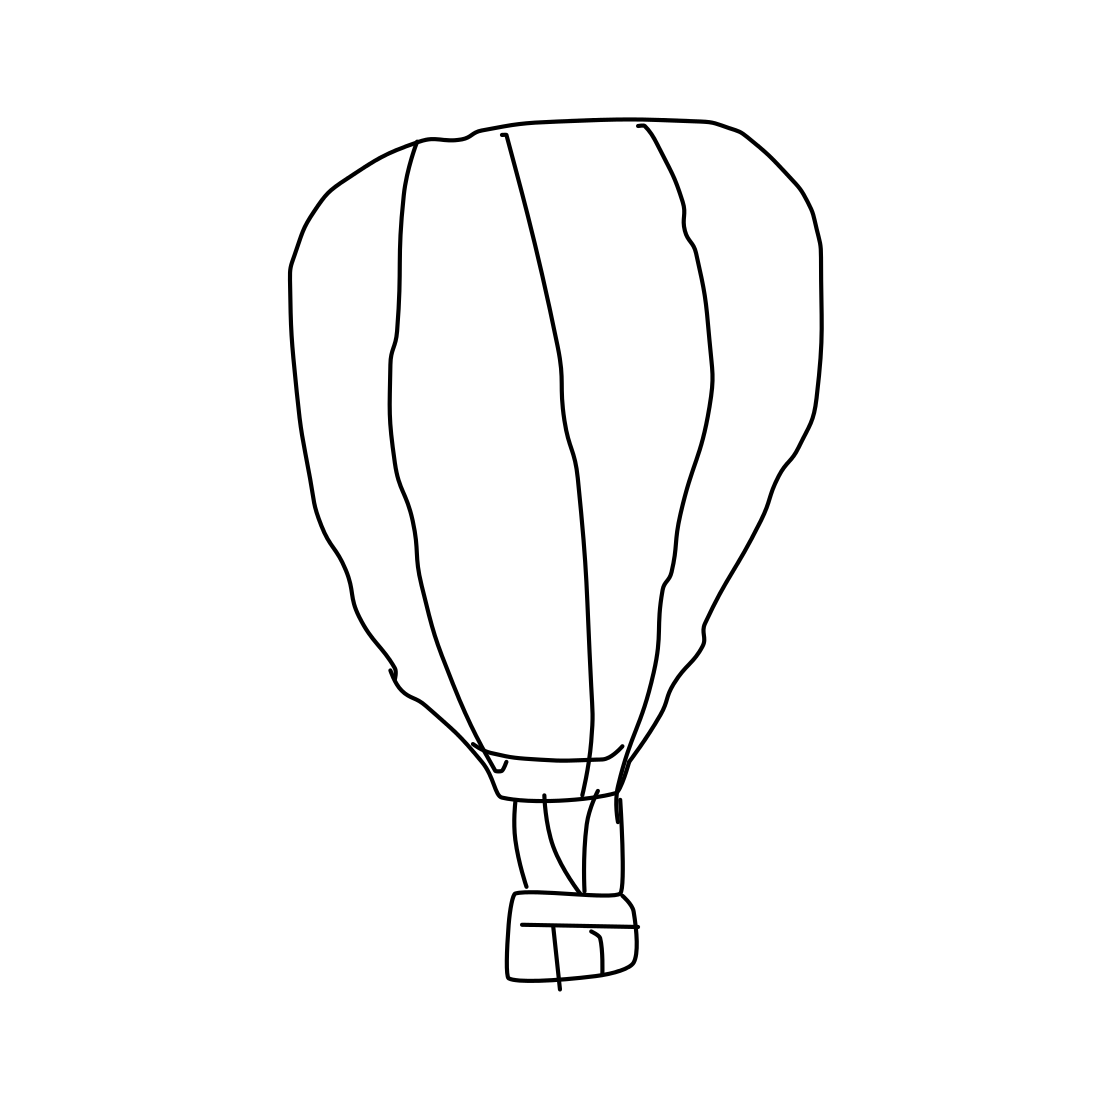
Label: hot air balloon